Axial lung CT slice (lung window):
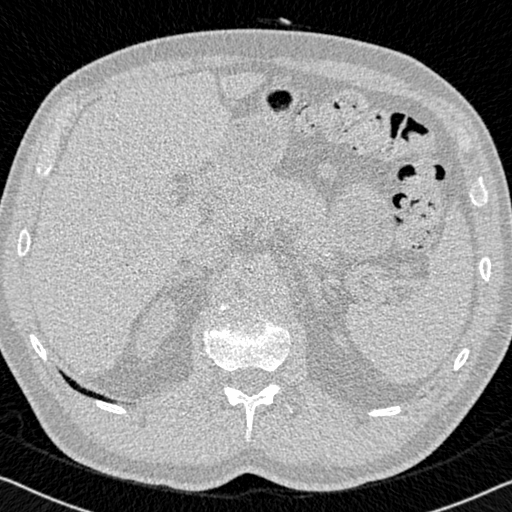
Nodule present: no